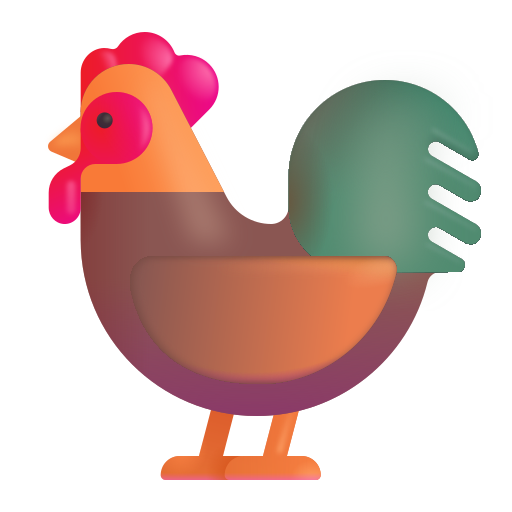
rooster color